Question: On Chrome (chromium), IE and Opera browsers, but not Firefox, I have long boxes that are unsightly (made much worse when hover shadow effects are utilised).

The code which produces this effect must occur more than once as it only disappears when I delete a couple of my css files.
There is no specific mention of type="radio" in my css files. The form that the radio buttons are attached to has its own class.
I used
'''
#resetter {
margin: 0;
padding: 0;
border: 0;
outline: 0;
font-size: 100%;
vertical-align: baseline;
background: transparent;
}
'''
And then set the id of the radio buttons to "resetter", but no apparent change. If there is some way to remove this errant css affecting the radio buttons I would be delighted! (For the record I marked every line of the above with !important, just to be sure.
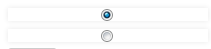
Answer: The fact that it didn't crop up in Firefox helped me solve the problem: it wasn't a border but a shadow.
Specifically:
'''
-webkit-box-shadow: rgba(?, ?, ?, ?) ?px ?px ?px;
'''
When substituted with:
'''
-moz-box-shadow: ?px ?px ?px #?;
'''
Compatibility was maintained with firefox, without resulting in ugly boxes on other browsers